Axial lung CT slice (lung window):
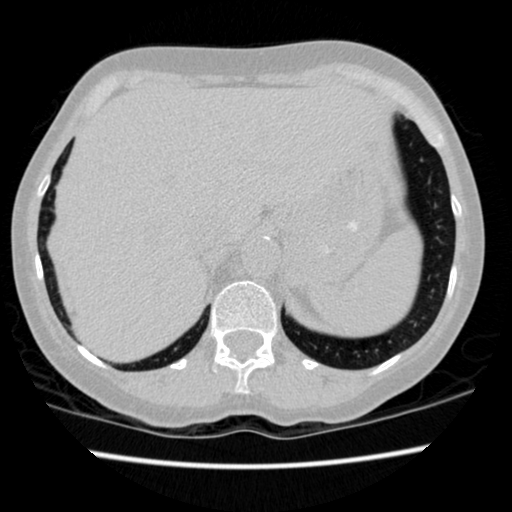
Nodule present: no